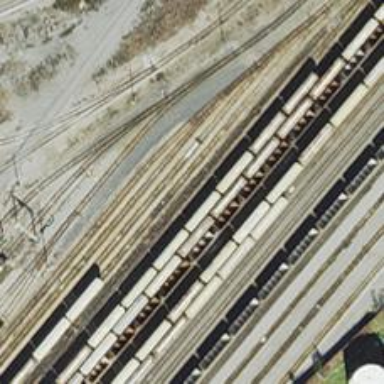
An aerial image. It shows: Railway siding with rails.